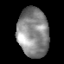
Tissue: lung
Cell type: Epithelial cells
Senescence score: 0.1959
Nuclear area (px): 1489
Mean DAPI intensity: 136.459